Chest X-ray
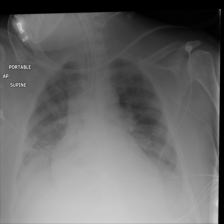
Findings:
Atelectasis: negative
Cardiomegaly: negative
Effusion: negative
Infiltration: negative
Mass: negative
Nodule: negative
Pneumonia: negative
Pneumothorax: negative
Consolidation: negative
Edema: negative
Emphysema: negative
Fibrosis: negative
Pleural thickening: negative
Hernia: negative